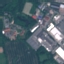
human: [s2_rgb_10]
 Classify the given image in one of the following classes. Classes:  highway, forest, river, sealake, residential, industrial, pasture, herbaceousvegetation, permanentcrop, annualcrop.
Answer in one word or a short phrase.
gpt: Industrial